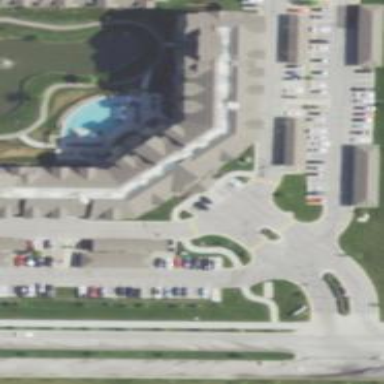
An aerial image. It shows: View of apartment building.